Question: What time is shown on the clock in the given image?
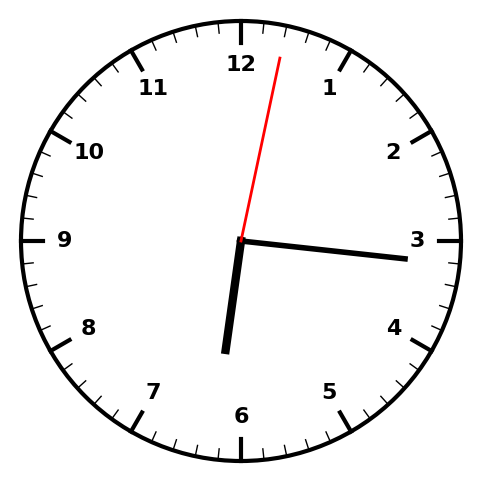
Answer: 06:16:02